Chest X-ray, AP view. Patient: 61 years old, sex M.
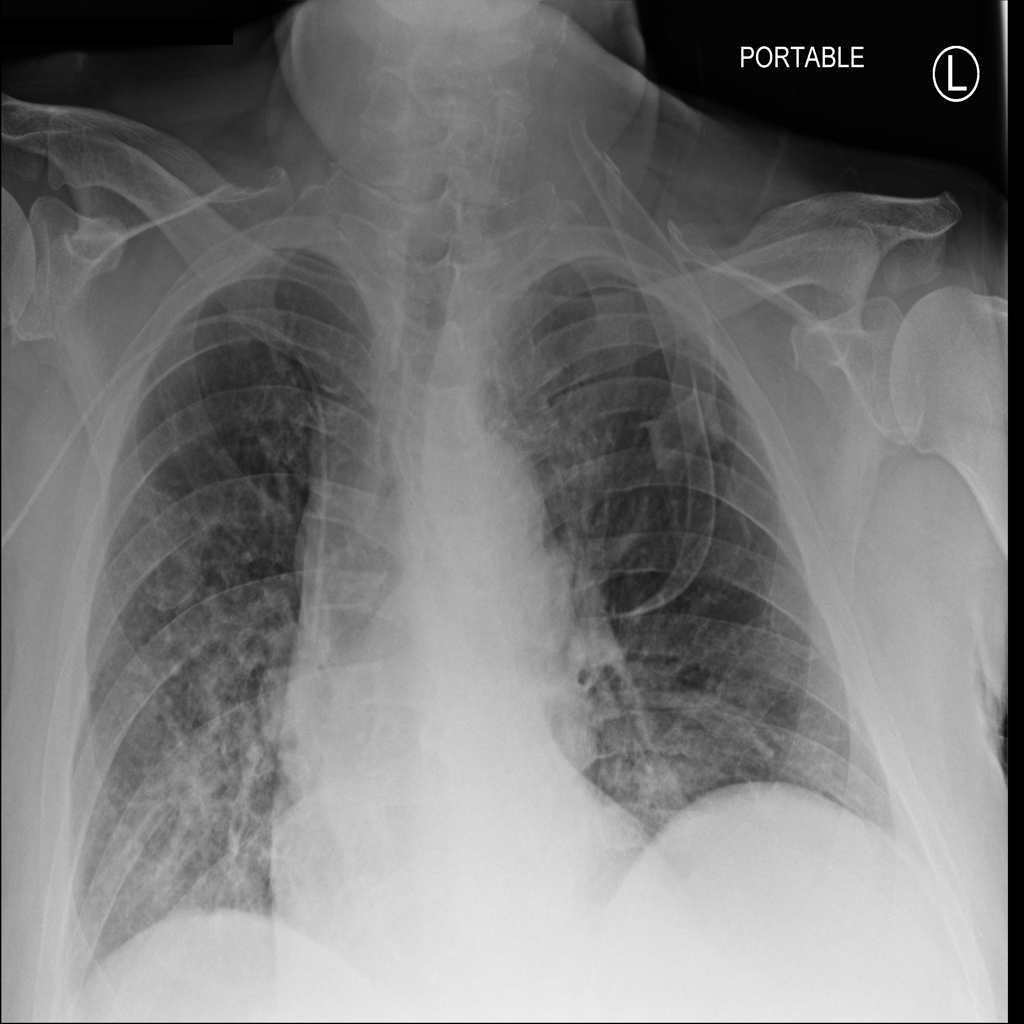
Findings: Edema, Infiltration, Pneumonia